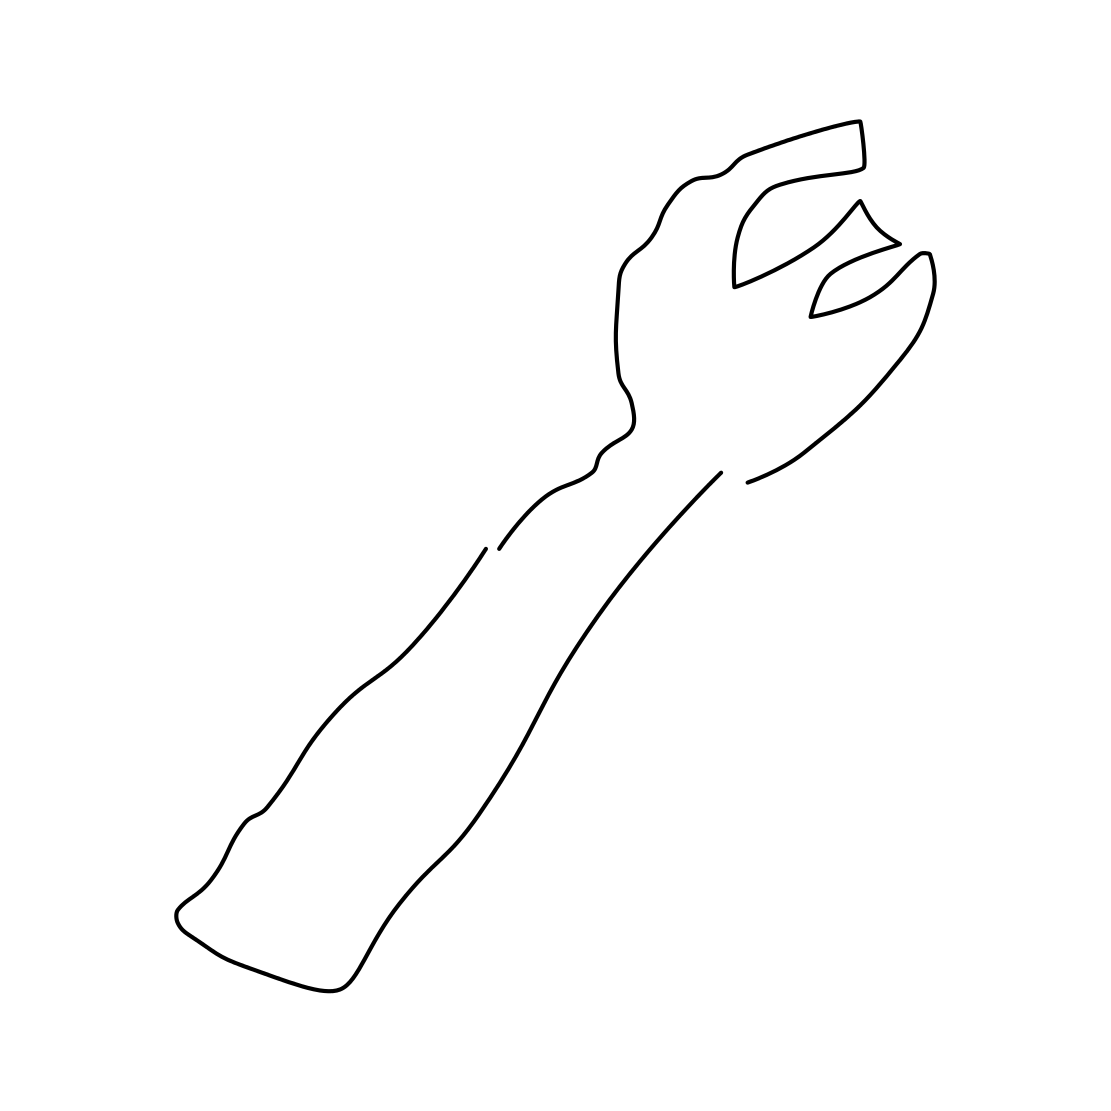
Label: fork